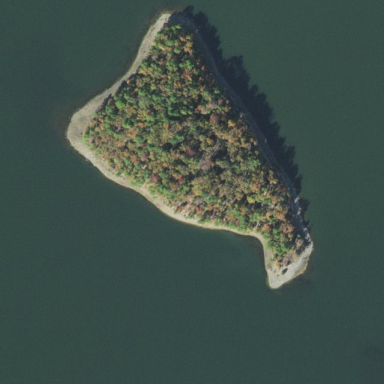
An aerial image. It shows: Islet.